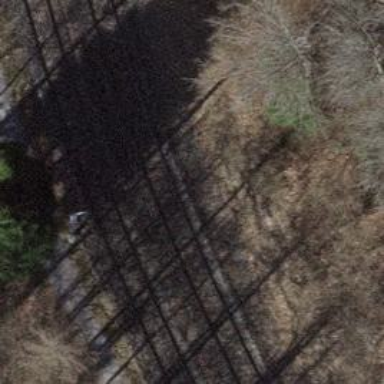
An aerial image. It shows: Single-track electrified railway siding with contact line for service.